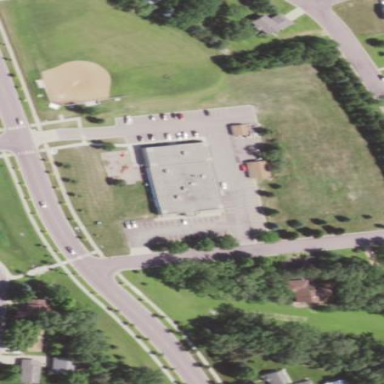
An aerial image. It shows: School building.